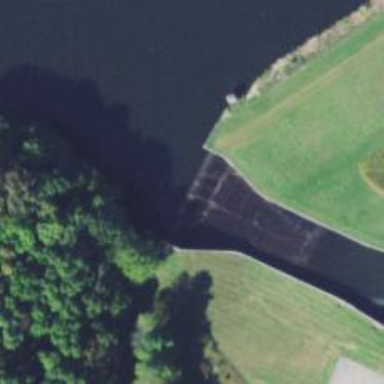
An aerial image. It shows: Dam along waterway.